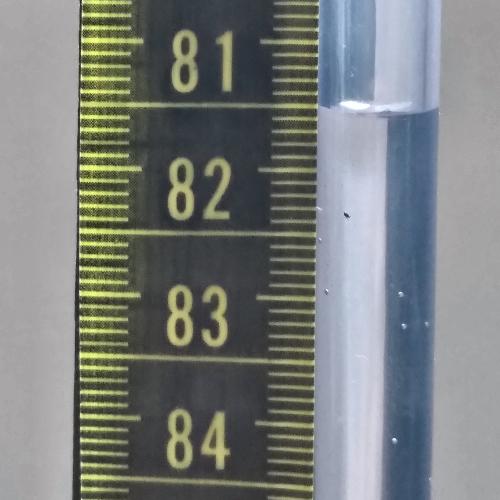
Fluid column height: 81.5 cm